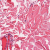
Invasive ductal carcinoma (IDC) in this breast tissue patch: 0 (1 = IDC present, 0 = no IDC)